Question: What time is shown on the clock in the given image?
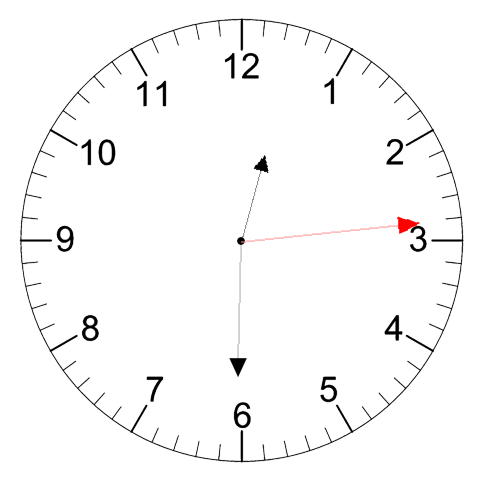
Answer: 12:30:14